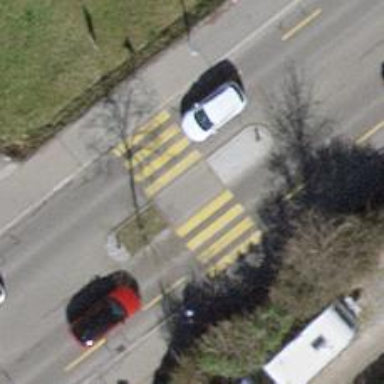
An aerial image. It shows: Uncontrolled zebra crossing with central island.